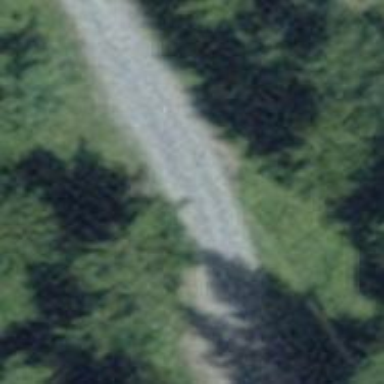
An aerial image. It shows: Gravel track with no sidewalk.